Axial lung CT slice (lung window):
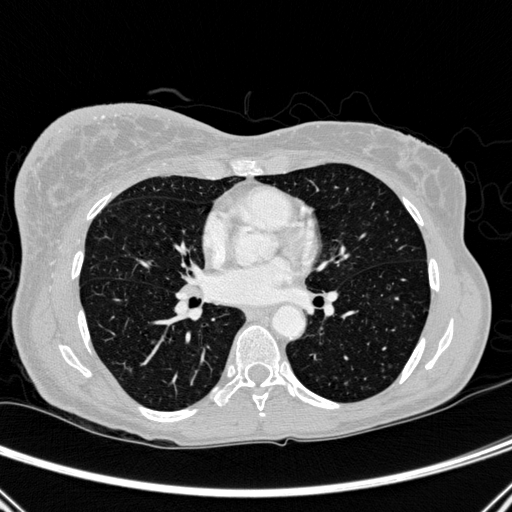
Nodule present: no